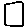
Label: square